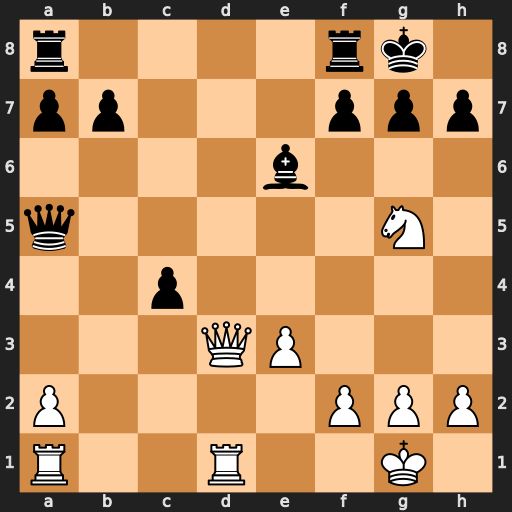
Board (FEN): r4rk1/pp3ppp/4b3/q5N1/2p5/3QP3/P4PPP/R2R2K1
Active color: w
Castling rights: -
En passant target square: -
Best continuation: Qxh7#